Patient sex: F
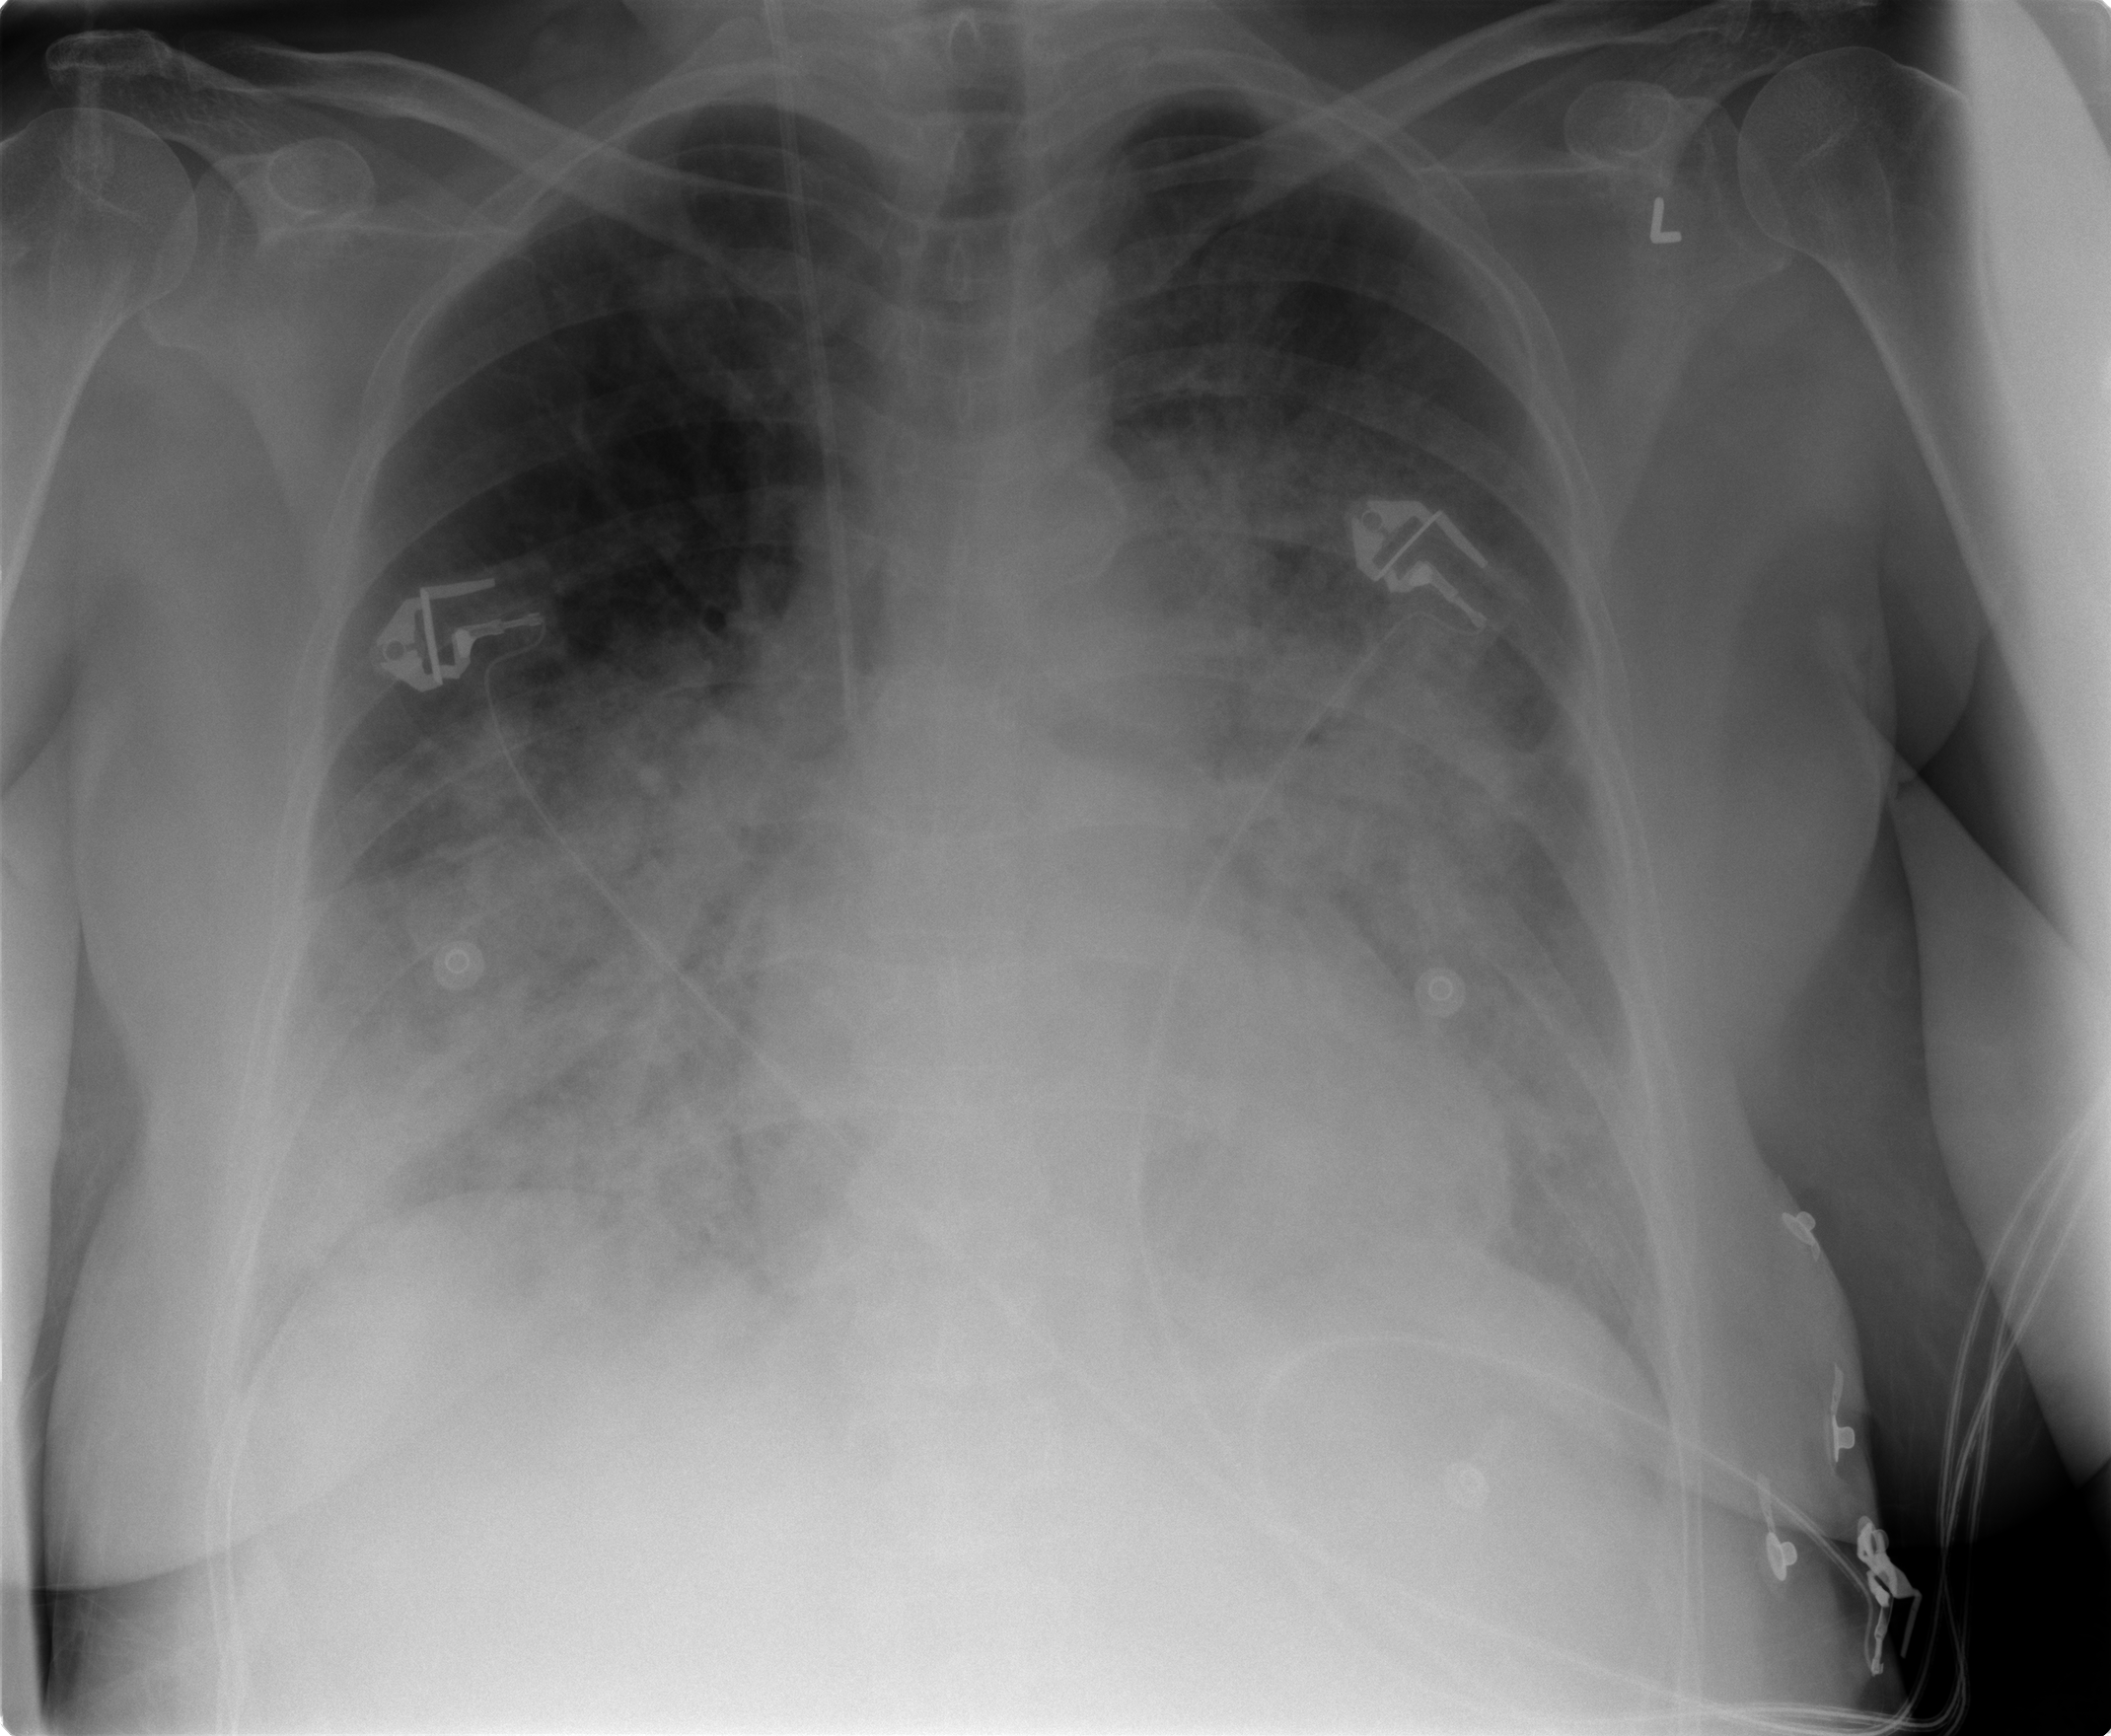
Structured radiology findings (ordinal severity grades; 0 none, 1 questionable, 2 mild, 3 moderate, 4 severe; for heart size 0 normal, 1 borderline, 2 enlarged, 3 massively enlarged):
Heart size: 0
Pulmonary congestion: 3
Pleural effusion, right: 1
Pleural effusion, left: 1
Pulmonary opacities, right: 3
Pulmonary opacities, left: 4
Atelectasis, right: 2
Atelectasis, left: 3